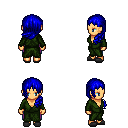
a pixel art fantasy rpg character, female body template, human, tanned skin, green robe, magenta pants, blue left-swept hairstyle, gray slippers, four views (front, back, left, right), 2x2 character sprite sheet, small pixel art, hard edges, no anti-aliasing